Question: Hi I am trying to get the id from the json from the API so if I click on a user it will get the id from json on the clicked user, how do I do that?
My app looks like this:

The JSON:
'''
[
{
"id": 6,
"name": "Tester 1",
"online": "0",
"profileimg": "https://s-media-cache-ak0.pinimg.com/736x/af/9c/6a/af9c6a69e7556ffcae42de85735f5a97.jpg",
"distancekm": 16286,
"distancem": 10119
},
{
"id": 15,
"name": "Tester 2",
"online": "0",
"profileimg": "http://assets1.ignimgs.com/2014/10/07/ironmanjpg-affbef_1280w.jpg",
"distancekm": 6216,
"distancem": 3863
},
{
"id": 22,
"name": "Tester 3",
"online": "0",
"profileimg": "",
"distancekm": 1,
"distancem": 1
},
{
"id": 23,
"name": "Tester 4",
"online": "0",
"profileimg": "",
"distancekm": 1,
"distancem": 1
},
{
"id": 24,
"name": "Tester 5",
"online": "0",
"profileimg": "",
"distancekm": 1,
"distancem": 1
},
{
"id": 25,
"name": "Tester 6",
"online": "0",
"profileimg": "",
"distancekm": 1,
"distancem": 1
},
{
"id": 26,
"name": "Tester 7",
"online": "0",
"profileimg": "",
"distancekm": 1,
"distancem": 1
},
{
"id": 27,
"name": "Tester 8",
"online": "0",
"profileimg": "",
"distancekm": 1,
"distancem": 1
}
]
'''
NearbyUsersAdapter:
'''
public class NearbyUsersAdapter extends RecyclerView.Adapter<NearbyUsersAdapter.NearbyUsersViewHolder> {
private List<NearbyUsers> nearbyusers;
private int rowLayout;
private Context context;
private SQLiteHandler db;
public static class NearbyUsersViewHolder extends RecyclerView.ViewHolder {
LinearLayout NearbyUserLayout;
ImageView NearbyUserImage;
TextView NearbyUserUserName;
TextView NearbyUserDistance;
ImageView NearbyUserOnline;
public NearbyUsersViewHolder(View v) {
super(v);
NearbyUserLayout = (LinearLayout) v.findViewById(R.id.nearbyusers_layout);
NearbyUserImage = (ImageView) v.findViewById(R.id.thumbnail);
NearbyUserUserName = (TextView) v.findViewById(R.id.title);
NearbyUserDistance = (TextView) v.findViewById(R.id.distance);
NearbyUserOnline = (ImageView) v.findViewById(R.id.isonline);
}
}
public NearbyUsersAdapter(List<NearbyUsers> nearbyusers, int rowLayout, Context context) {
this.nearbyusers = nearbyusers;
this.rowLayout = rowLayout;
this.context = context;
}
@Override
public NearbyUsersAdapter.NearbyUsersViewHolder onCreateViewHolder(ViewGroup parent,
int viewType) {
View view = LayoutInflater.from(parent.getContext()).inflate(rowLayout, parent, false);
return new NearbyUsersViewHolder(view);
}
@Override
public void onBindViewHolder(NearbyUsersViewHolder holder, final int position) {
db = new SQLiteHandler(context);
Integer uid = nearbyusers.get(position).getId();
String thumbimage = nearbyusers.get(position).getProfileimg();
Integer useronline = nearbyusers.get(position).getOnline();
if (thumbimage.isEmpty()) {
Picasso.with(context).load(R.drawable.ic_no_user)
.resize(80, 80)
.into(holder.NearbyUserImage);
} else {
Picasso.with(context).load(thumbimage)
.resize(80, 80)
.into(holder.NearbyUserImage);
}
holder.NearbyUserUserName.setText(nearbyusers.get(position).getName());
HashMap<String, String> user = db.getUserDetails();
String measure = user.get("unit_of_measure");
if (measure.equals("Metric")) {
holder.NearbyUserDistance.setText(String.valueOf(nearbyusers.get(position).getDistancekm()) + " Km");
}
if (measure.equals("US Standard")) {
holder.NearbyUserDistance.setText(String.valueOf(nearbyusers.get(position).getDistancekm()) + " Mi");
}
if (useronline.equals(1)) {
Picasso.with(context).load(R.drawable.onlineindicator)
.into(holder.NearbyUserOnline);
}
if (useronline.equals(0)) {
Picasso.with(context).load(R.drawable.offlineindicator)
.into(holder.NearbyUserOnline);
}
}
@Override
public int getItemCount() {
return nearbyusers.size();
}
public interface ClickListener {
void onClick(View view, int position);
void onLongClick(View view, int position);
}
public static class RecyclerTouchListener implements RecyclerView.OnItemTouchListener {
private GestureDetector gestureDetector;
private NearbyUsersAdapter.ClickListener clickListener;
public RecyclerTouchListener(Context context, final RecyclerView recyclerView, final NearbyUsersAdapter.ClickListener clickListener) {
this.clickListener = clickListener;
gestureDetector = new GestureDetector(context, new GestureDetector.SimpleOnGestureListener() {
@Override
public boolean onSingleTapUp(MotionEvent e) {
return true;
}
@Override
public void onLongPress(MotionEvent e) {
View child = recyclerView.findChildViewUnder(e.getX(), e.getY());
if (child != null && clickListener != null) {
clickListener.onLongClick(child, recyclerView.getChildPosition(child));
}
}
});
}
@Override
public boolean onInterceptTouchEvent(RecyclerView rv, MotionEvent e) {
View child = rv.findChildViewUnder(e.getX(), e.getY());
if (child != null && clickListener != null && gestureDetector.onTouchEvent(e)) {
clickListener.onClick(child, rv.getChildPosition(child));
}
return false;
}
@Override
public void onTouchEvent(RecyclerView rv, MotionEvent e) {
}
@Override
public void onRequestDisallowInterceptTouchEvent(boolean disallowIntercept) {
}
}
'''
My NearByUsersFragment:
'''
public class NearByUsersFragment extends Fragment {
private boolean mSearchCheck;
private static final String TEXT_FRAGMENT = "TEXT_FRAGMENT";
private SQLiteHandler db;
private ProgressDialog pDialog;
private SwipeRefreshLayout swipeContainer;
private AdView mAdView;
public static NearByUsersFragment newInstance(String text){
NearByUsersFragment mFragment = new NearByUsersFragment();
Bundle mBundle = new Bundle();
mBundle.putString(TEXT_FRAGMENT, text);
mFragment.setArguments(mBundle);
return mFragment;
}
@Override
public View onCreateView(LayoutInflater inflater, ViewGroup container,
Bundle savedInstanceState) {
// TODO Auto-generated method stub
final View rootView = inflater.inflate(R.layout.fragment_nearbyusers, container, false);
mAdView = (AdView) rootView.findViewById(R.id.adView);
AdRequest adRequest = new AdRequest.Builder()
.build();
mAdView.loadAd(adRequest);
final RecyclerView recyclerView = (RecyclerView) rootView.findViewById(R.id.nearbyusers_recycler_view);
recyclerView.setLayoutManager(new LinearLayoutManager(getContext()));
db = new SQLiteHandler(getContext());
// Fetching user details from SQLite
HashMap<String, String> user = db.getUserDetails();
final String apiKey = user.get("apiKey");
final ApiInterface apiService =
RestClient.getClient().create(ApiInterface.class);
pDialog = new ProgressDialog(getContext());
pDialog.setMessage(getString(R.string.loadingusers));
pDialog.show();
Call<List<NearbyUsers>> call = apiService.NearbyUsers(apiKey);
call.enqueue(new Callback<List<NearbyUsers>>() {
@Override
public void onResponse(Call<List<NearbyUsers>> call, Response<List<NearbyUsers>> response) {
if (response.code() == 401) {
pDialog.hide();
} else {
int statusCode = response.code();
List<NearbyUsers> nearbysers = response.body();
recyclerView.setAdapter(new NearbyUsersAdapter(nearbysers, R.layout.list_item_nearbyusers, getContext()));
}
pDialog.hide();
}
@Override
public void onFailure(Call<List<NearbyUsers>> call, Throwable t) {
Log.e("NearbyUserFragment", t.toString());
pDialog.hide();
}
});
recyclerView.addOnItemTouchListener(new NearbyUsersAdapter.RecyclerTouchListener(getContext(), recyclerView, new NearbyUsersAdapter.ClickListener() {
@Override
public void onClick(View view, int position) {
Bundle bundle = new Bundle();
bundle.putInt("position", position);
Toast.makeText(getActivity(), "ID:" + String.valueOf(position), Toast.LENGTH_LONG).show();
}
@Override
public void onLongClick(View view, int position) {
}
}));
swipeContainer = (SwipeRefreshLayout) rootView.findViewById(R.id.nearbyuserswipeRefreshLayout);
swipeContainer.setOnRefreshListener(new SwipeRefreshLayout.OnRefreshListener() {
@Override
public void onRefresh() {
pDialog = new ProgressDialog(getContext());
pDialog.setMessage(getString(R.string.loadingusers));
pDialog.show();
Call<List<NearbyUsers>> call = apiService.NearbyUsers(apiKey);
call.enqueue(new Callback<List<NearbyUsers>>() {
@Override
public void onResponse(Call<List<NearbyUsers>> call, Response<List<NearbyUsers>> response) {
if (response.code() == 401) {
pDialog.hide();
} else {
List<NearbyUsers> nearbysers = response.body();
recyclerView.setAdapter(new NearbyUsersAdapter(nearbysers, R.layout.list_item_nearbyusers, getContext()));
}
pDialog.hide();
swipeContainer.setRefreshing(false);
}
@Override
public void onFailure(Call<List<NearbyUsers>> call, Throwable t) {
Log.e("NearbyUserFragment", t.toString());
pDialog.hide();
swipeContainer.setRefreshing(false);
}
});
}
});
rootView.setLayoutParams(new LayoutParams(LayoutParams.MATCH_PARENT,LayoutParams.MATCH_PARENT ));
return rootView;
}
@Override
public void onActivityCreated(Bundle savedInstanceState) {
// TODO Auto-generated method stub
super.onActivityCreated(savedInstanceState);
setHasOptionsMenu(true);
}
@Override
public void onCreateOptionsMenu(Menu menu, MenuInflater inflater) {
// TODO Auto-generated method stub
super.onCreateOptionsMenu(menu, inflater);
inflater.inflate(R.menu.menu, menu);
//Select search item
final MenuItem menuItem = menu.findItem(R.id.menu_search);
menuItem.setVisible(true);
SearchView searchView = (SearchView) menuItem.getActionView();
searchView.setQueryHint(this.getString(R.string.search));
((EditText) searchView.findViewById(R.id.search_src_text))
.setHintTextColor(getResources().getColor(R.color.nliveo_white));
searchView.setOnQueryTextListener(onQuerySearchView);
mSearchCheck = false;
}
@Override
public boolean onOptionsItemSelected(MenuItem item) {
// TODO Auto-generated method stub
switch (item.getItemId()) {
case R.id.menu_search:
mSearchCheck = true;
Toast.makeText(getActivity(), R.string.search, Toast.LENGTH_SHORT).show();
break;
}
return true;
}
private SearchView.OnQueryTextListener onQuerySearchView = new SearchView.OnQueryTextListener() {
@Override
public boolean onQueryTextSubmit(String s) {
return false;
}
@Override
public boolean onQueryTextChange(String s) {
if (mSearchCheck){
// implement your search here
}
return false;
}
};
}
'''
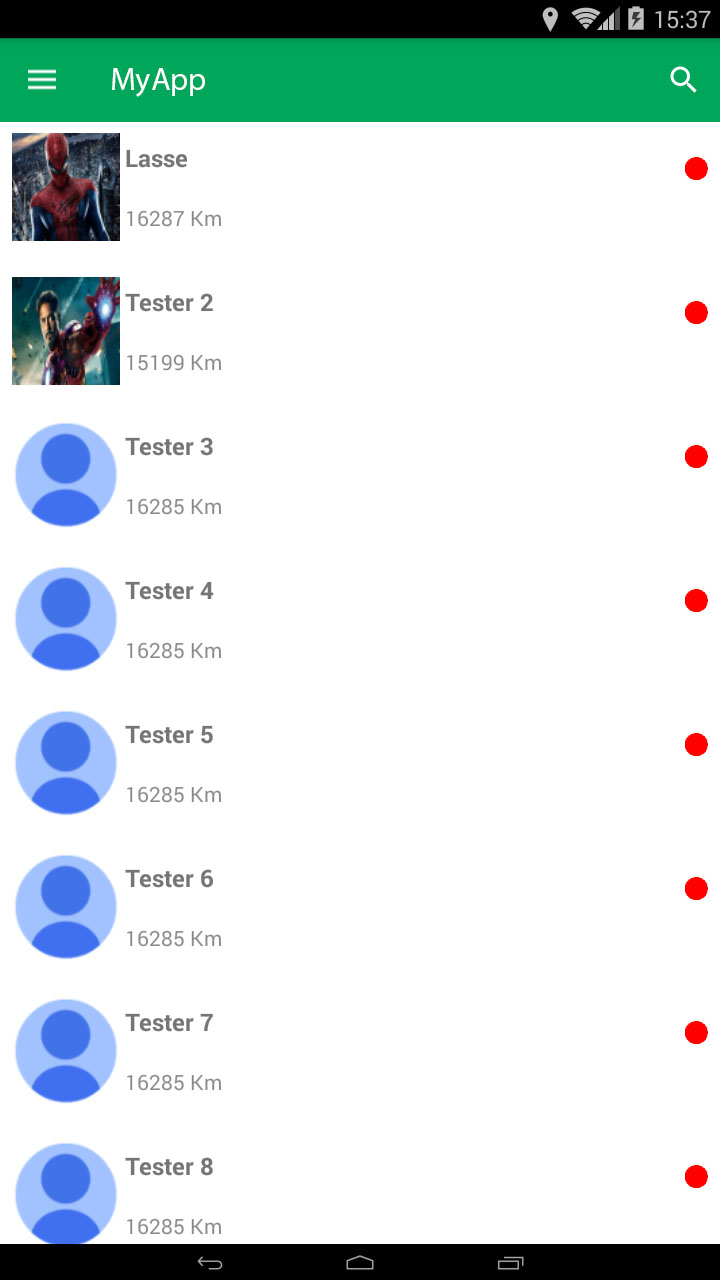
Answer: I assume you have the items mapped to the Java object named NearbyUsers.
Put the getter for object you already have 'nearbyusers' in the adapter. Like so:
'''
public List<NearbyUsers> getNearbyUsers(){
return nearbyUsers;
}
'''
In the 'OnClick' method from the 'OnItemTouchListener' you can use then:
'''
((NearbyUsersAdapter) recyclerView.getAdapter()).getNearbyUsers().get(position).getId()
'''